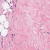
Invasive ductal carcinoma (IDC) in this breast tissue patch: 0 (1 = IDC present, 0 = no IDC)